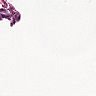
Metastatic tissue present: no